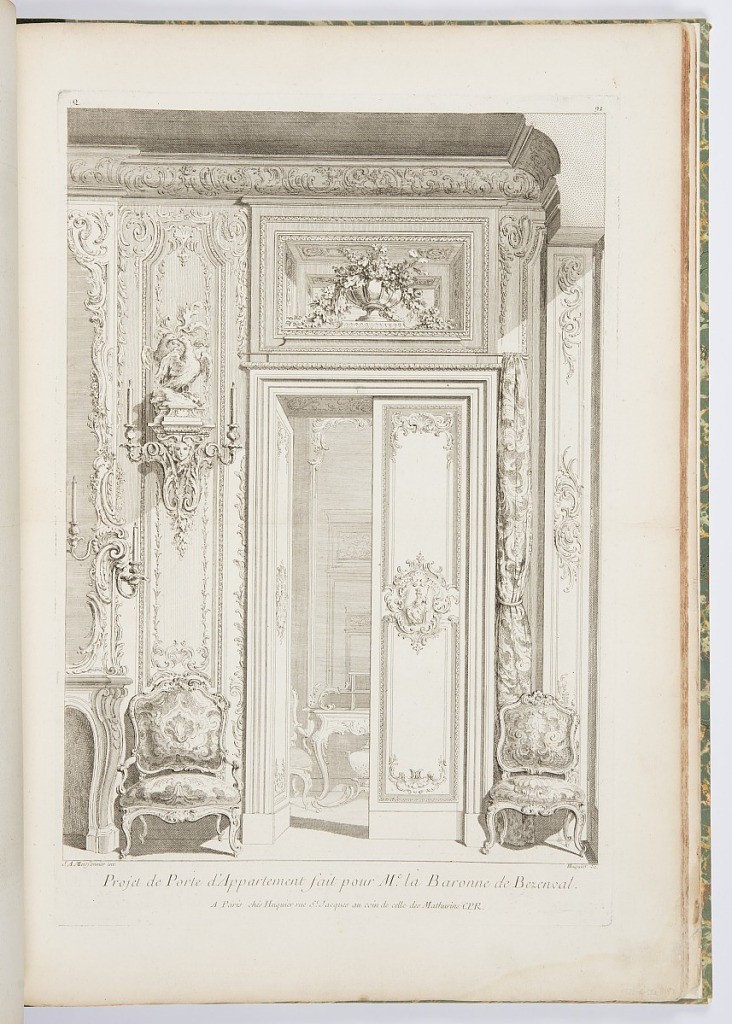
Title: Projet de Porte d'Appartement fait pour M.e la Baronne de Bezenval
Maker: Juste-Aurèle Meissonnier, French, b. Italy, 1695–1750
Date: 1740
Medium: Engraving on white laid paper
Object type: Print
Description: Elaborate engraving of wall elevation showing door through which is seen a partial view of Louis XV table and chair. To left of door a Louis XV chair. Partial view of fireplace, an elaborate wall bracket with two lights and central mask, two birds on top of wall bracket. In a niche above door, an urn filled with flowers and leaves. Walls are highly carved in period boiserie.